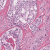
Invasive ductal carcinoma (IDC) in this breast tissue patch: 1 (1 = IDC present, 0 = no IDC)